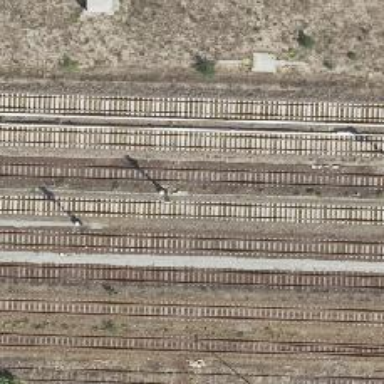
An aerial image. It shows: Railway signal.